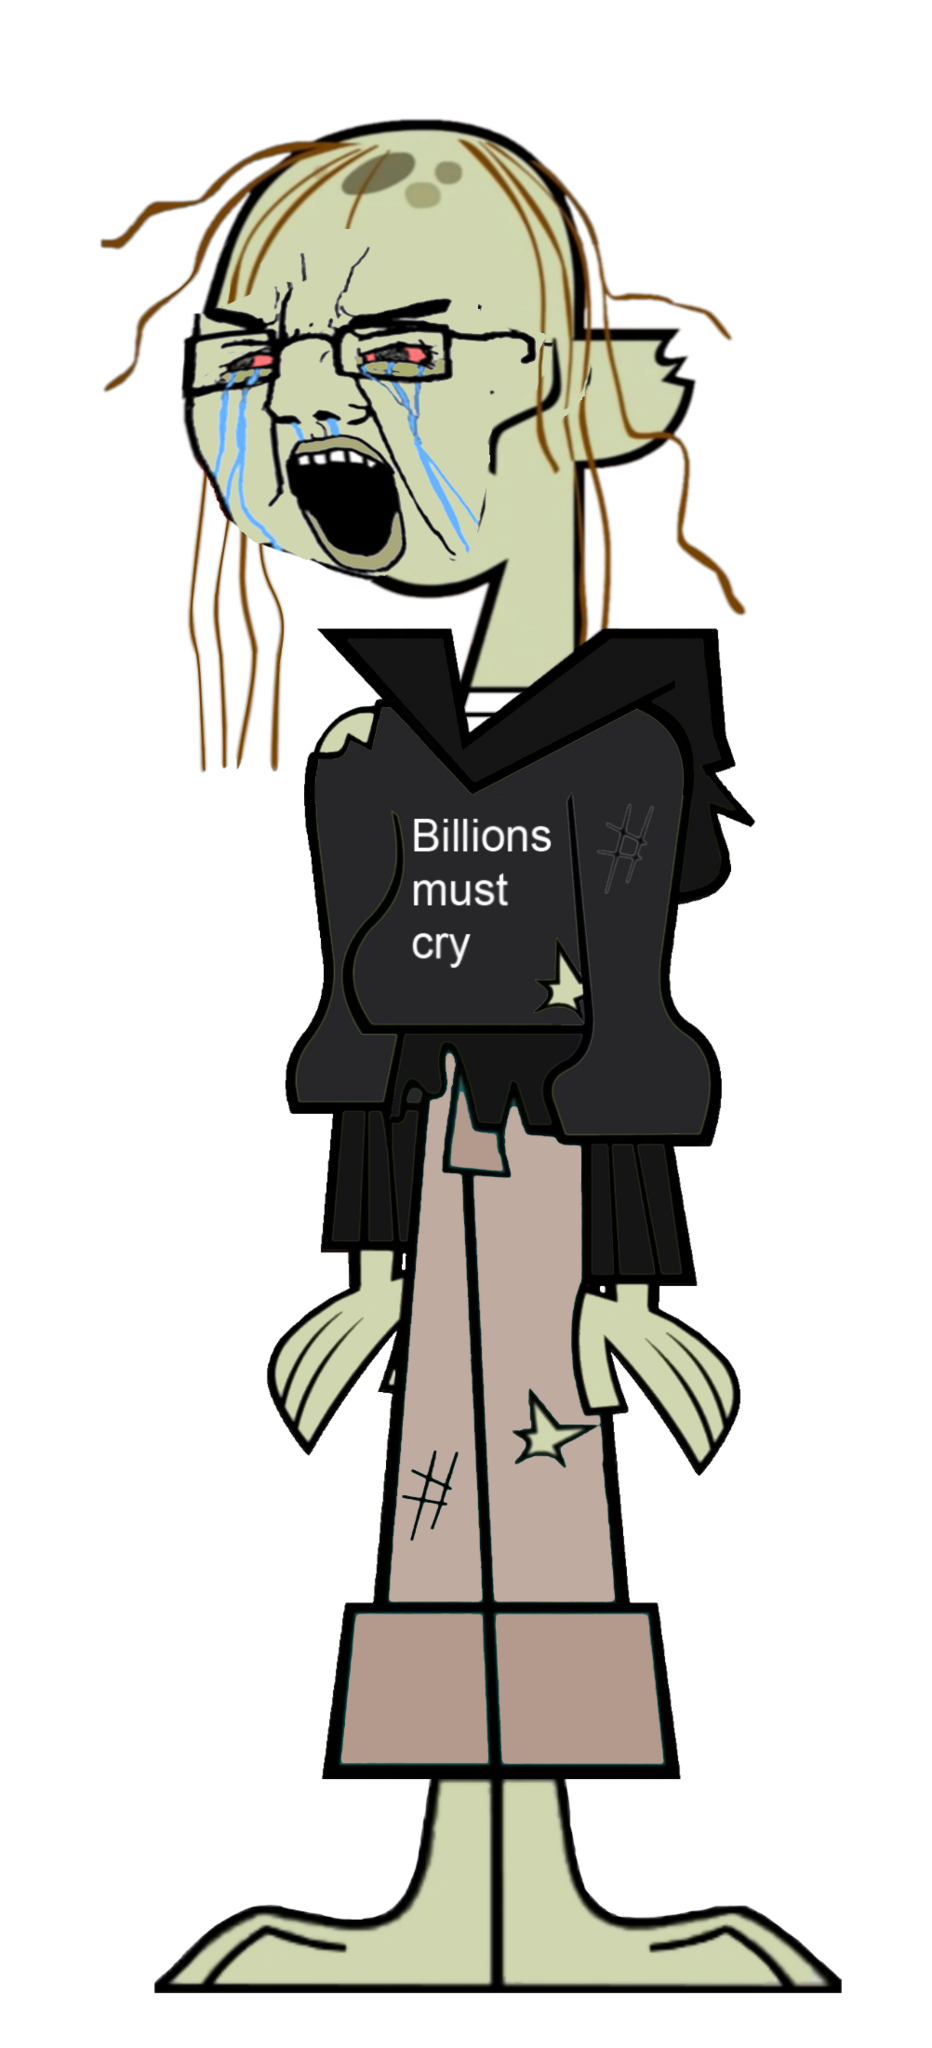
Label: 5_Poljak